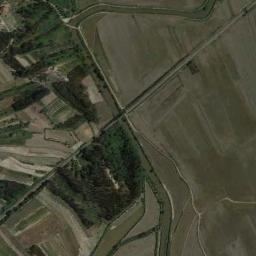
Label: river